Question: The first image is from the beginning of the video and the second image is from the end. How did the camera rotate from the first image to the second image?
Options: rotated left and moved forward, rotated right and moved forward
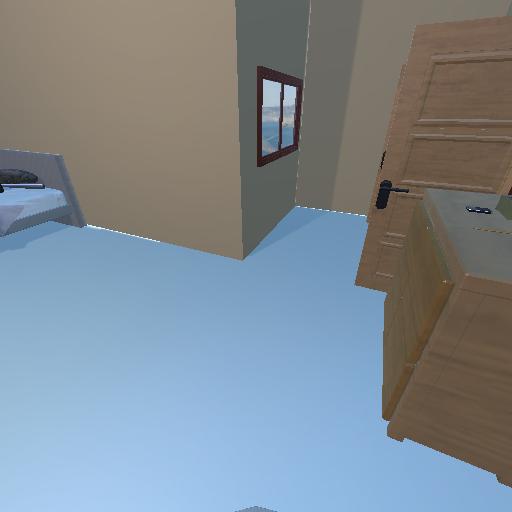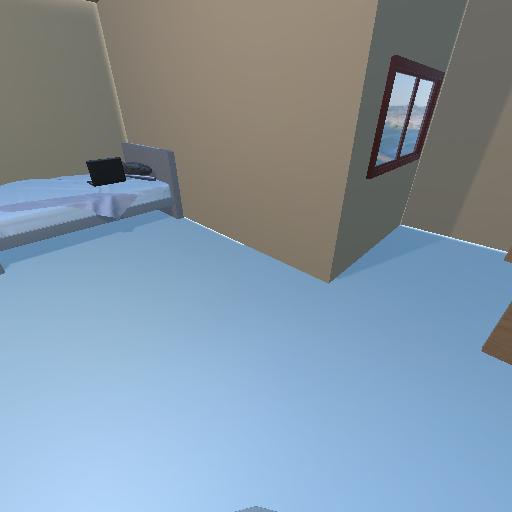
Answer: rotated left and moved forward